Question: I want a BorderContainer with this structure:

I've this code but it doesn't work. The height of the bottom doesn't work, so I don't know how to fix it.
'''
this.bc = new BorderContainer({
style: "height: 100%; width: 100%;",
design:'sidebar',
gutters:true,
liveSplitters:true,
});
this.cp1 = new ContentPane({
region: "leading",
style: "width: 50%;height : 50%;",
content: '<div style="width:100%;height:100%"></div>',
splitter:true
});
this.bc.addChild(this.cp1);
this.cp2 = new ContentPane({
region: "center",
style: "width: 50%;height : 50%;",
content: '<div style="width:100%;height:100%"></div>',
splitter:true
});
this.bc.addChild(this.cp2);
this.cp3 = new ContentPane({
region : "bottom",
style: "height : 50%",
content: '<div style="width:100%;height:100%"></div>',
splitter:true
});
this.bc.addChild(this.cp3);
dijit.byId("containerPane").addChild(this.bc, 0);
this.bc.startup();
this.bc.resize();
'''
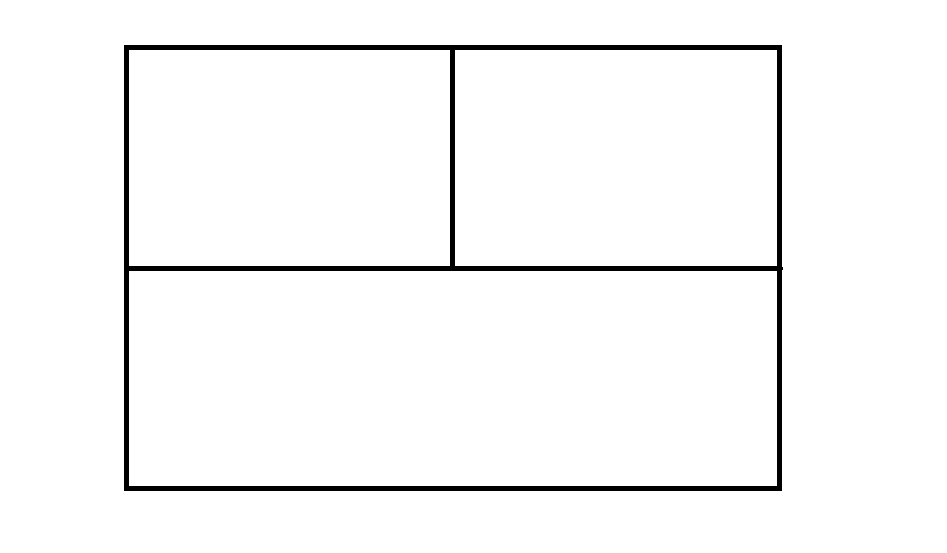
Answer: I am not sure what you mean by the height of the bottom does not work, can you be more specific? Here is a working jsfiddle maybe this will help?
<URL>
The sizes are not working with 50% because the splitter and padding are taking up space, so you don't have room for both contentPanes to use 50%.
And I don't think you want to design:'sidebar'
'''
design:'sidebar',
'''